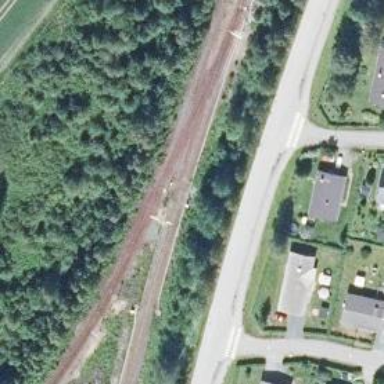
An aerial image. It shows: Railway track.